Interaction volume radius: 5 \u00c5
Interaction volume height: 15 \u00c5
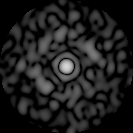
Disorder parameter: 0.7801